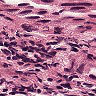
Metastatic tissue present: yes